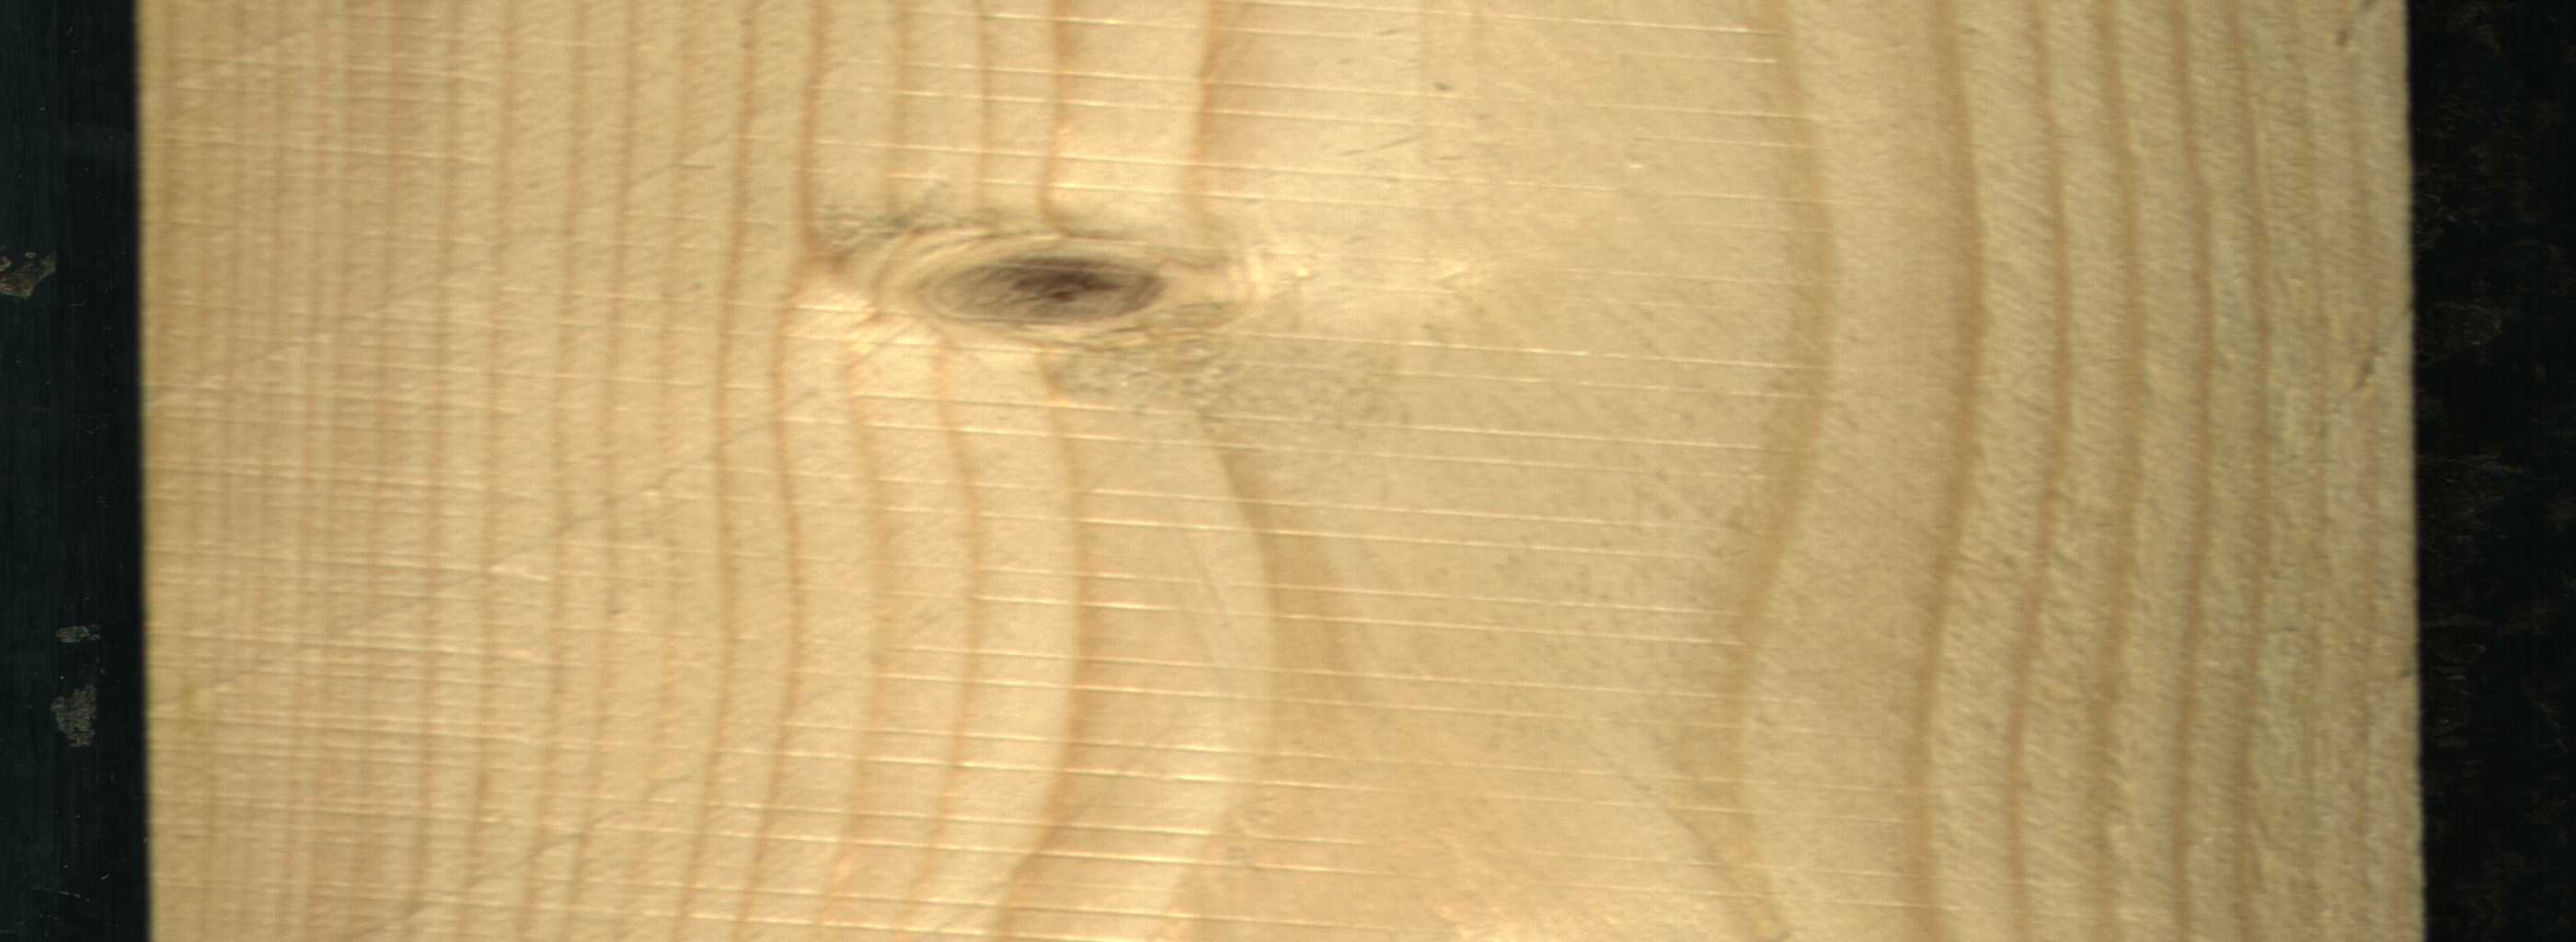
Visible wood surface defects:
Live_Knot